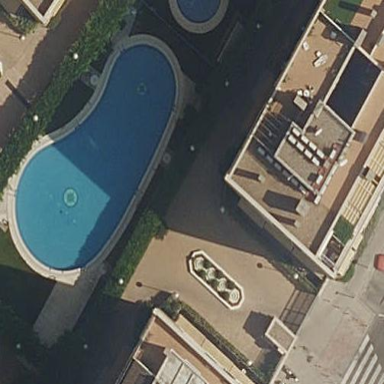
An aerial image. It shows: Swimming pool located in leisure land.